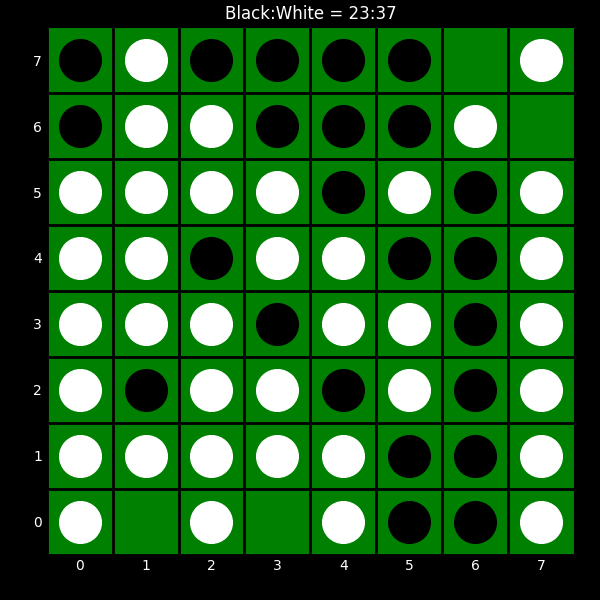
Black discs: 23
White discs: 37